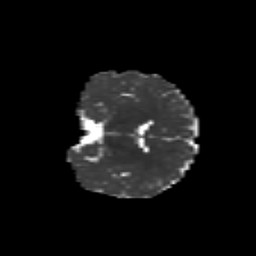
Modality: MD
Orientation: coronal
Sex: female
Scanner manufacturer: siemens
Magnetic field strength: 3 T
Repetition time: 5 s
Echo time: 0.071 s